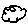
Label: cloud